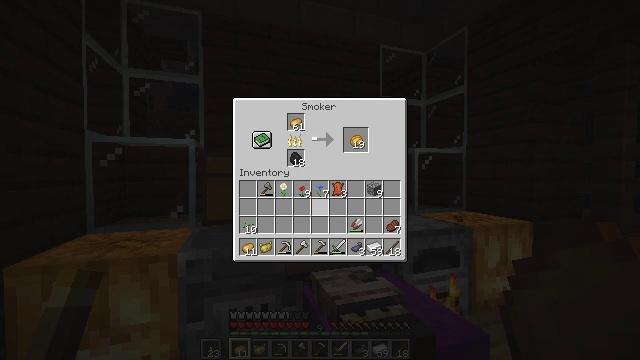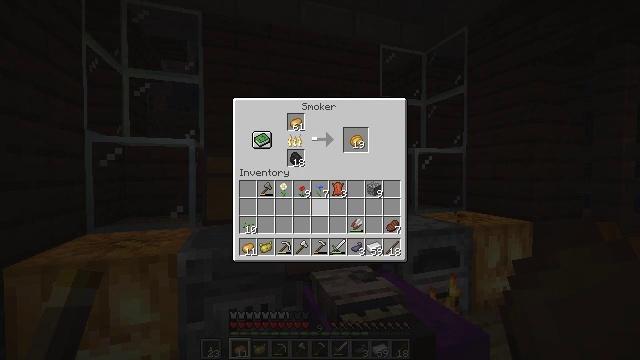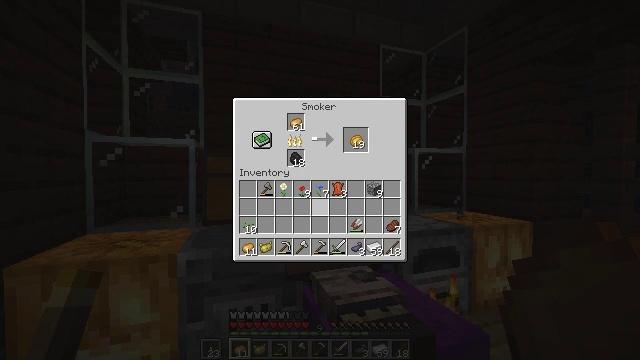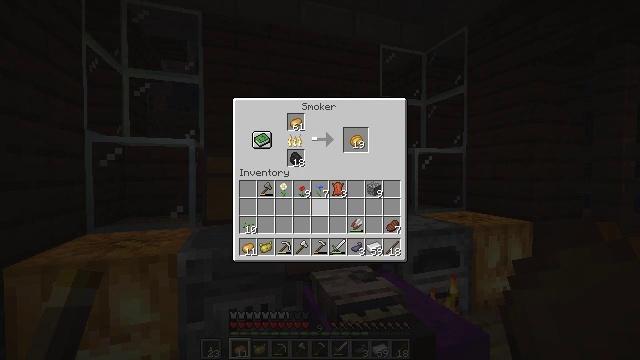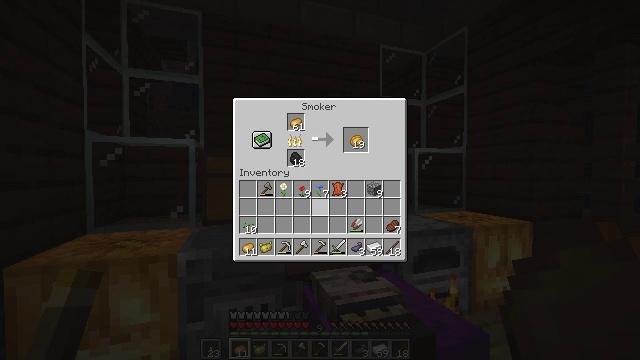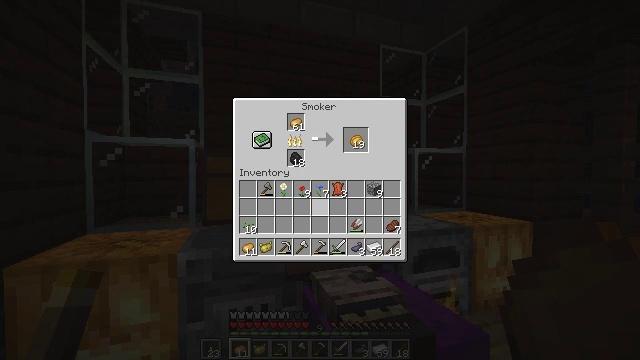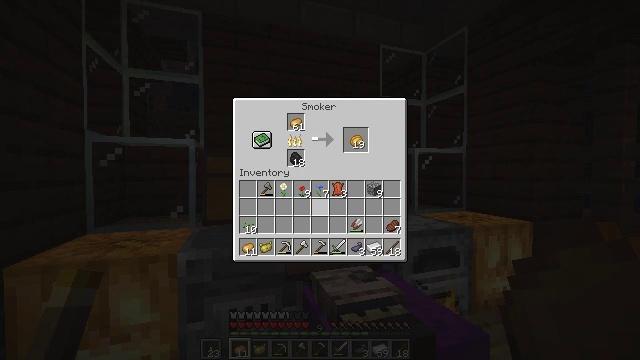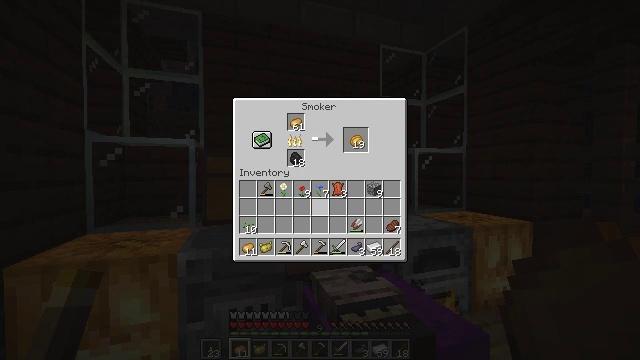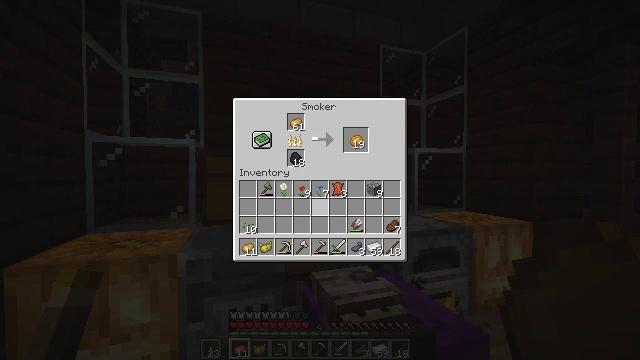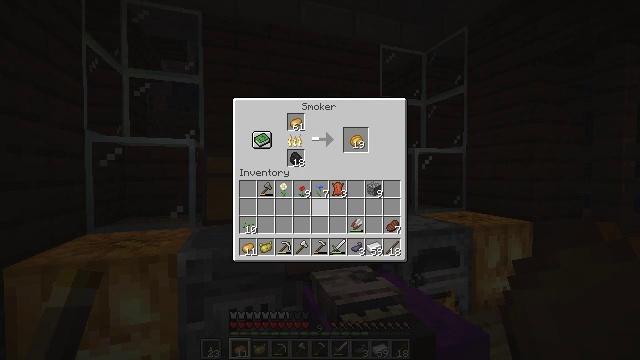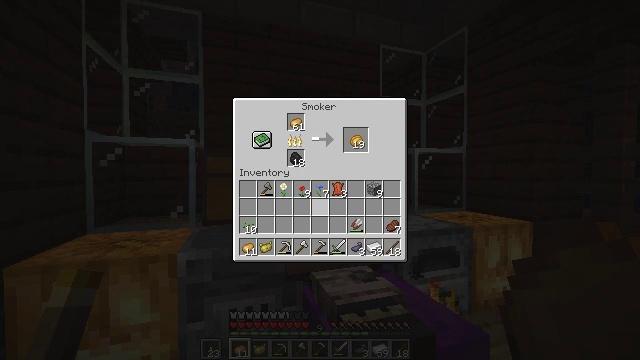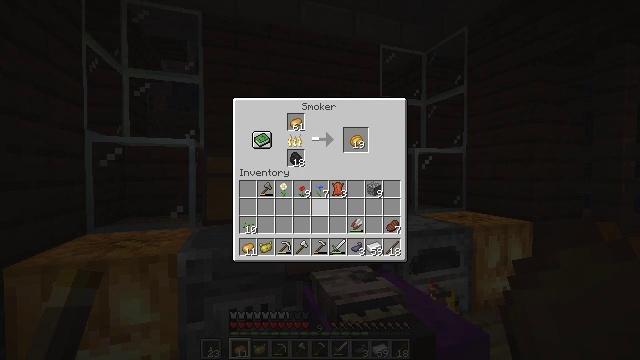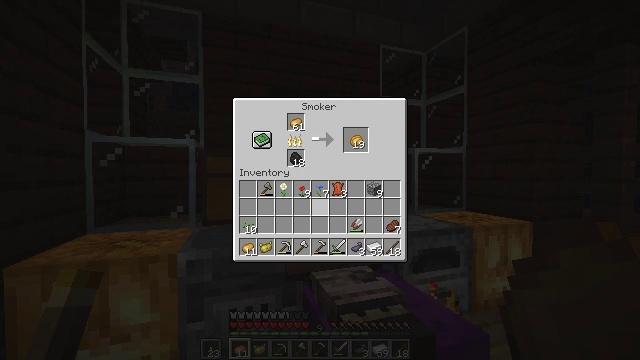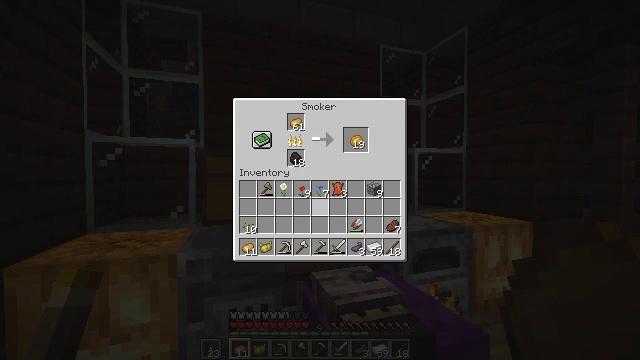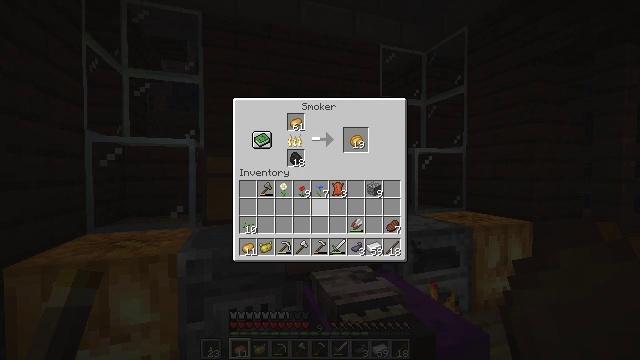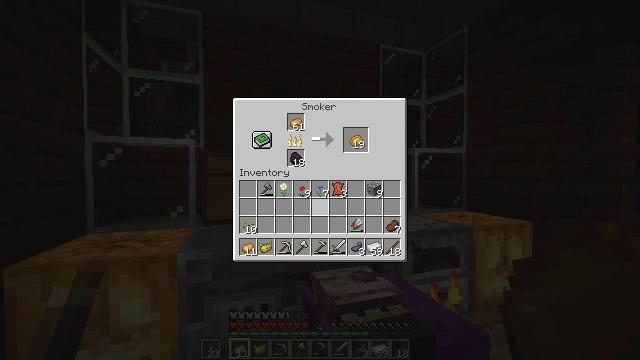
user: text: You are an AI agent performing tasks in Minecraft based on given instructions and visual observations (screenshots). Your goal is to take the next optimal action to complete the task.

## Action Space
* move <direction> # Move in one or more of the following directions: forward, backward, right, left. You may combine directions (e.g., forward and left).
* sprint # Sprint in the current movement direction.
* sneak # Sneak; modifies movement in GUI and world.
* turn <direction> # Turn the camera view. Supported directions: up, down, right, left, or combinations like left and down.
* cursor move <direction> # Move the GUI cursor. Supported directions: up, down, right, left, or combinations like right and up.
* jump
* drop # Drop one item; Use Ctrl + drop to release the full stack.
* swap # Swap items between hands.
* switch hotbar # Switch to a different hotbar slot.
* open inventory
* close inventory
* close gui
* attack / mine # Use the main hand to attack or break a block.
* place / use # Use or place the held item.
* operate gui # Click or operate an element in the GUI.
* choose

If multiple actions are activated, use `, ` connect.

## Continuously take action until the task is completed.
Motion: motion action
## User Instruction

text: Make a baked potato using a furnace.
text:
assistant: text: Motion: no_op
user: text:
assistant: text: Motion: no_op
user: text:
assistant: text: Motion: no_op
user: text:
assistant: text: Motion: no_op
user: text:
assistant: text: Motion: no_op
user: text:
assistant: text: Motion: no_op
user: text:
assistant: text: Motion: no_op
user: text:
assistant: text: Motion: no_op
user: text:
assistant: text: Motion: no_op
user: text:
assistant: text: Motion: no_op
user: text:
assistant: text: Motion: no_op
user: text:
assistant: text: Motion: no_op
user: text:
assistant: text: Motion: no_op
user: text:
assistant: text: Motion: no_op
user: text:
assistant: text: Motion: no_op
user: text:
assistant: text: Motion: no_op
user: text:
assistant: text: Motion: no_op
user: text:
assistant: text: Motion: no_op
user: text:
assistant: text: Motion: no_op
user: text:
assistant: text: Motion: no_op
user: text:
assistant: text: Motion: no_op
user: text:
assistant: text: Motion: no_op
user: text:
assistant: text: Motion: no_op
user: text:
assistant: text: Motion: no_op
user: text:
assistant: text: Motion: no_op
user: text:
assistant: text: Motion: no_op
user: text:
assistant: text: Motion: no_op
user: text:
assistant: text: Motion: no_op
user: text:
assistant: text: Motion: no_op
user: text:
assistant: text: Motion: no_op